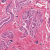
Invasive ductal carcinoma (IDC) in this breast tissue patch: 0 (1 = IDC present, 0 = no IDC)